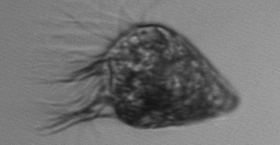
Label: Pelagostrobilidium